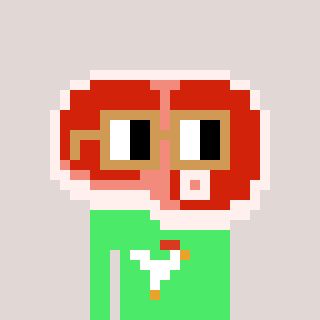
a pixel art character with square brown glasses, a steak-shaped head and a teal-colored body on a warm background